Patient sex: M
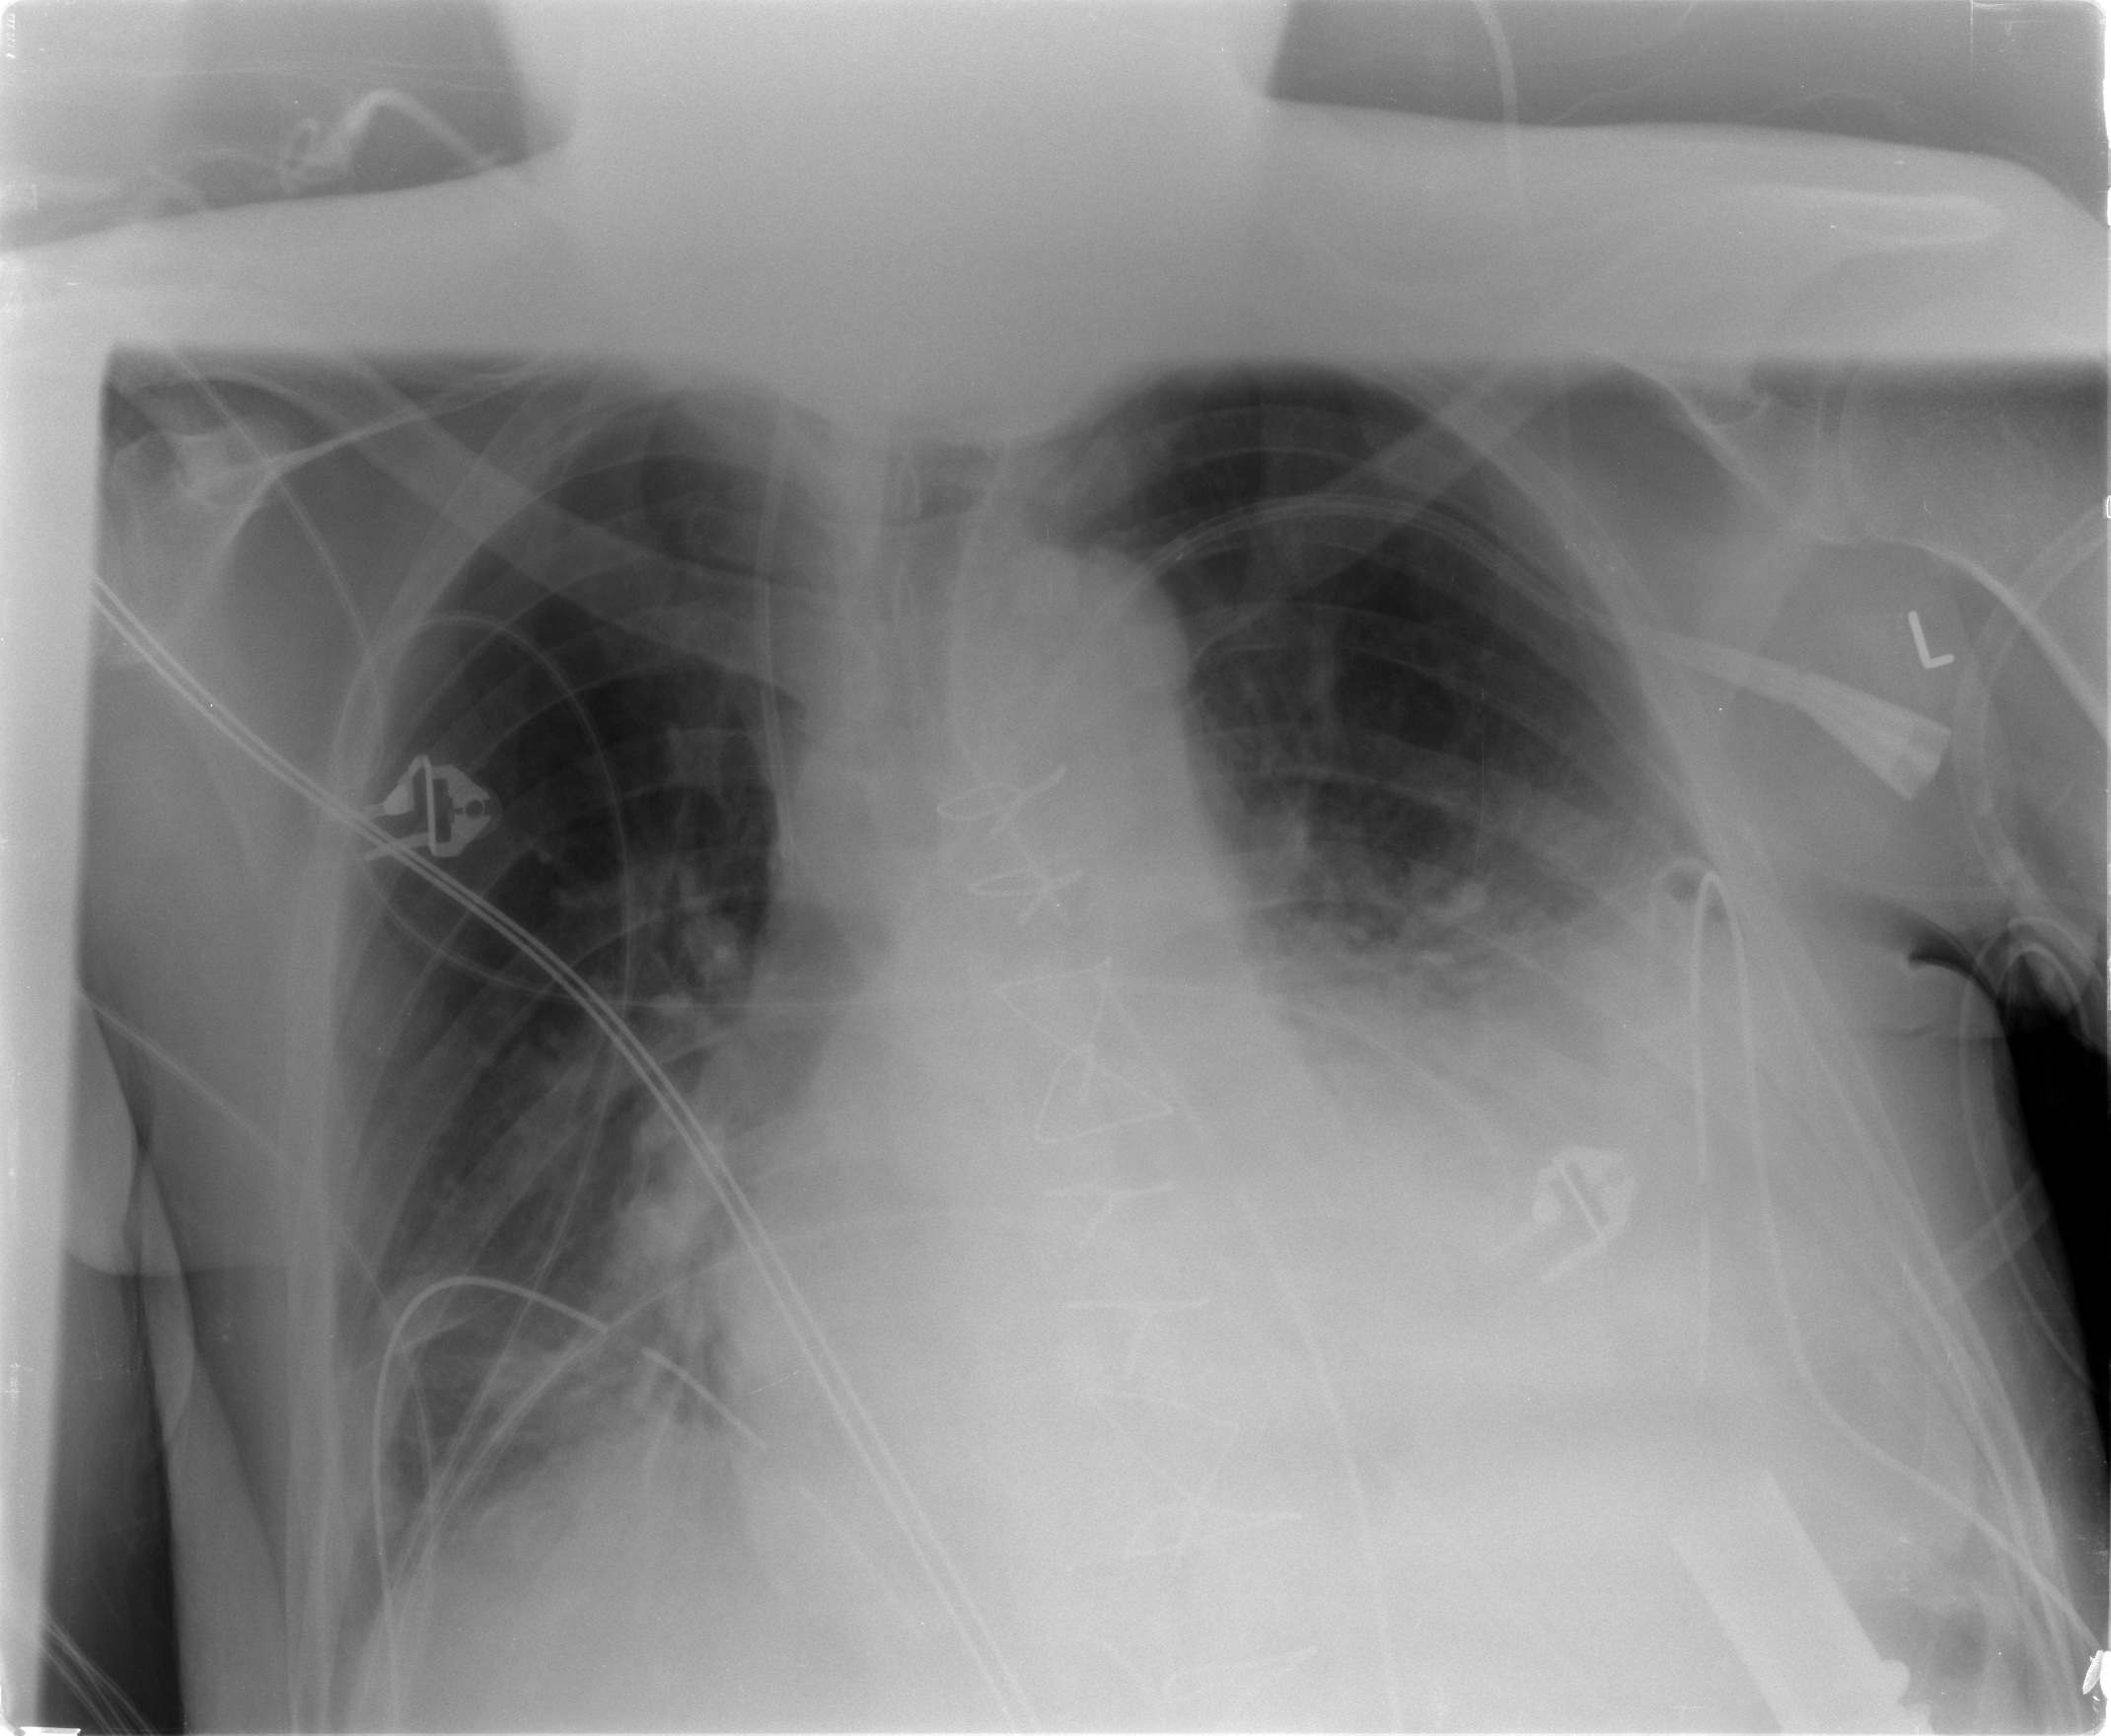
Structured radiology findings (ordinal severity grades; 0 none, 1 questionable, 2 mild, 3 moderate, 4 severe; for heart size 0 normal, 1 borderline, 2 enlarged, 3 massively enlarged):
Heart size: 3
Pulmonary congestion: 2
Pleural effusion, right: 1
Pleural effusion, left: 3
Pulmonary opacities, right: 0
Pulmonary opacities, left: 2
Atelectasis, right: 2
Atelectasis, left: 3